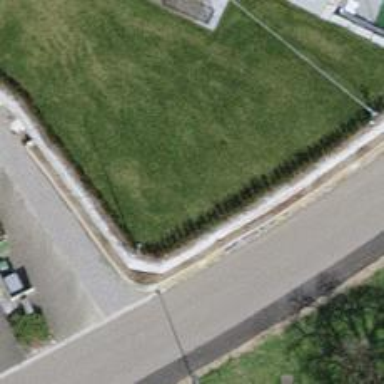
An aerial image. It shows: Hedge barrier.